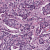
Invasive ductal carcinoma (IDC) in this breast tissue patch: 1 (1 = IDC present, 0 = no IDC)